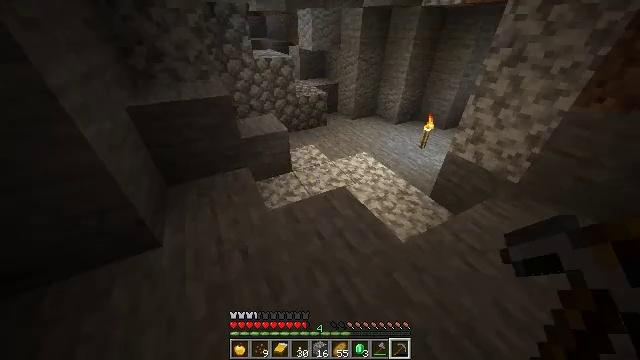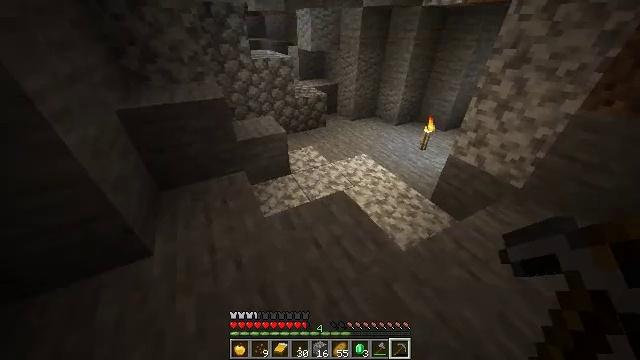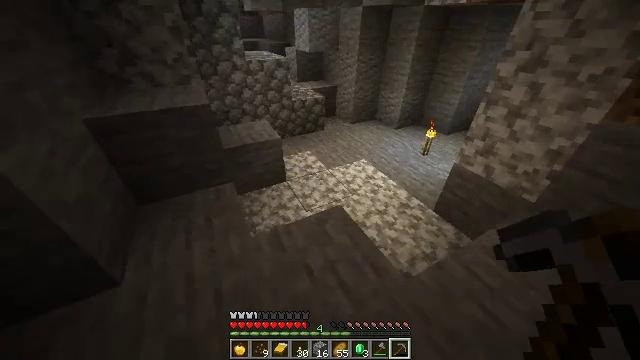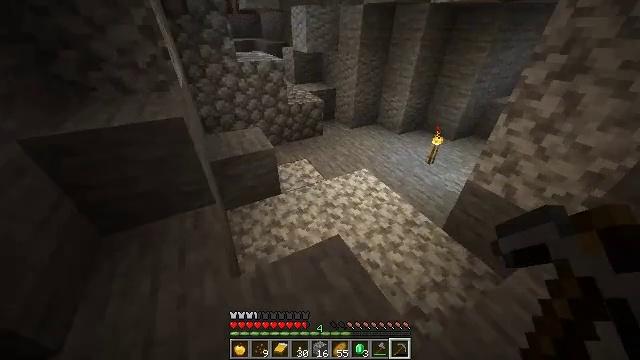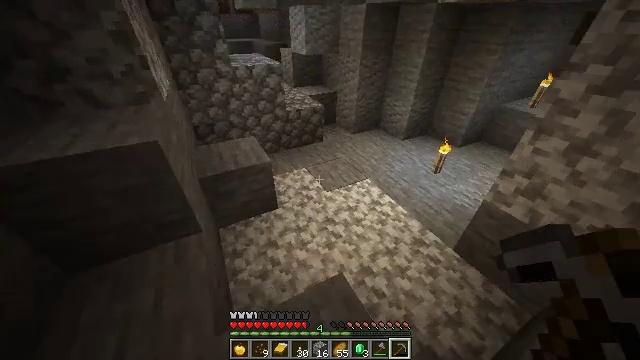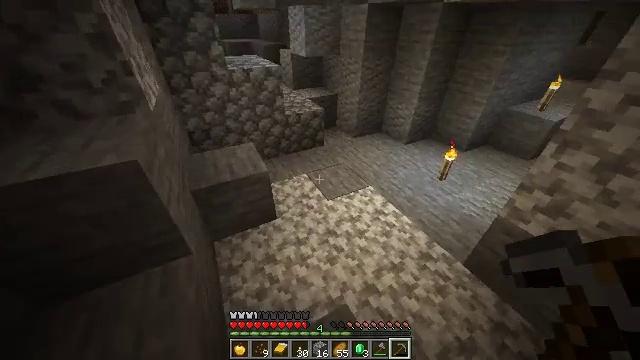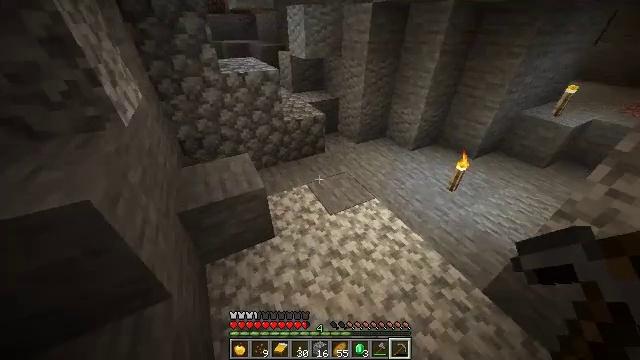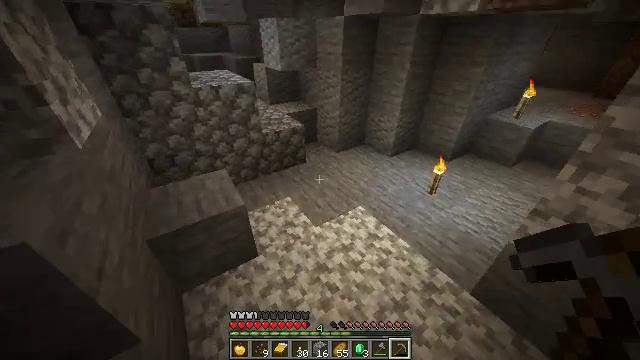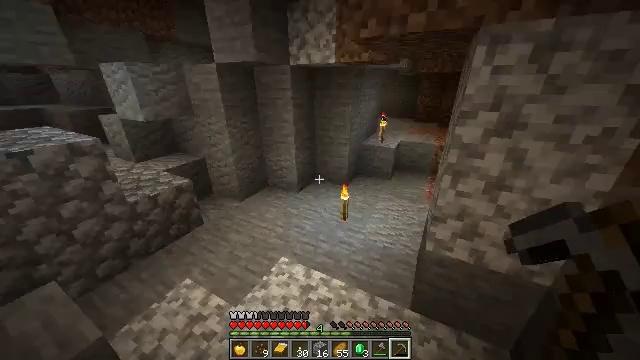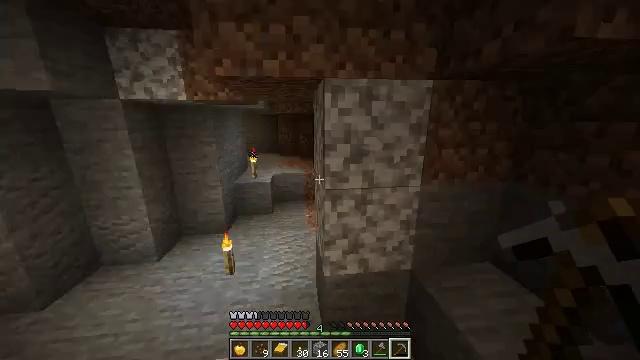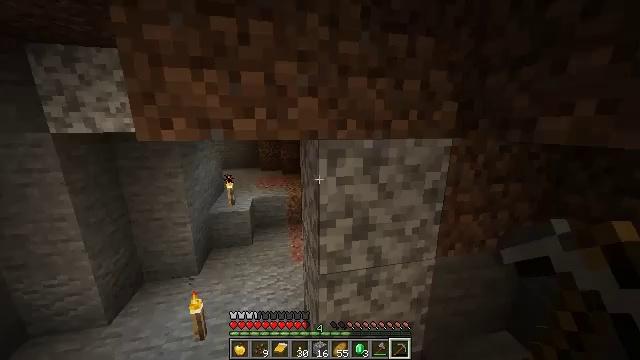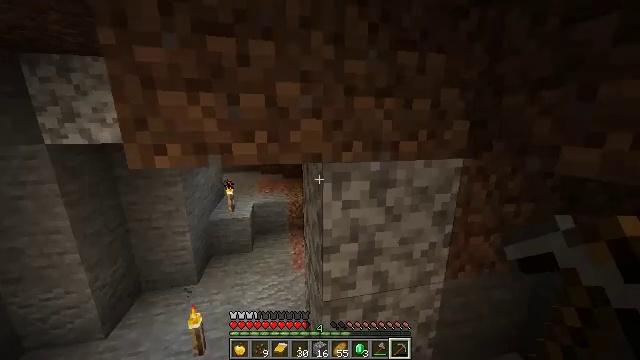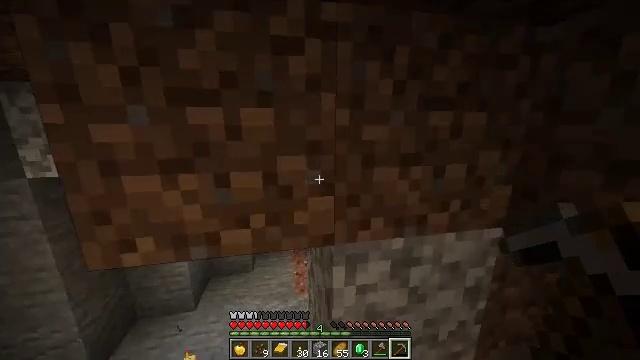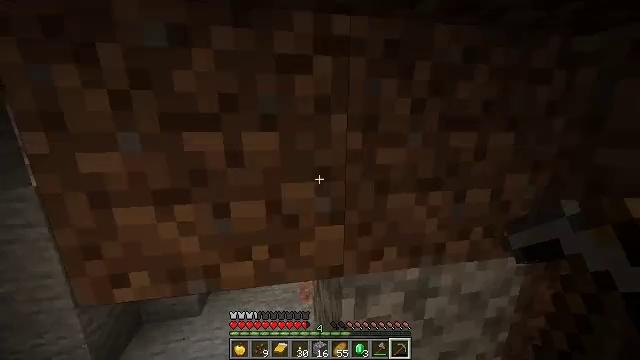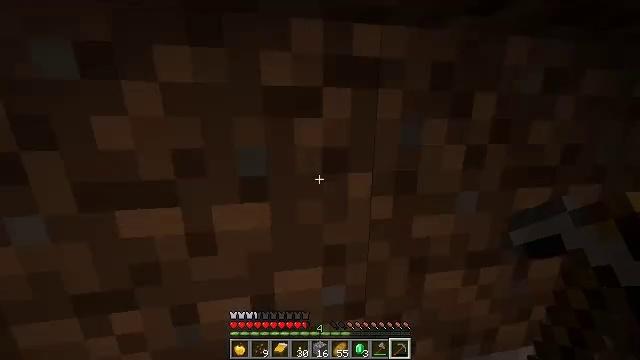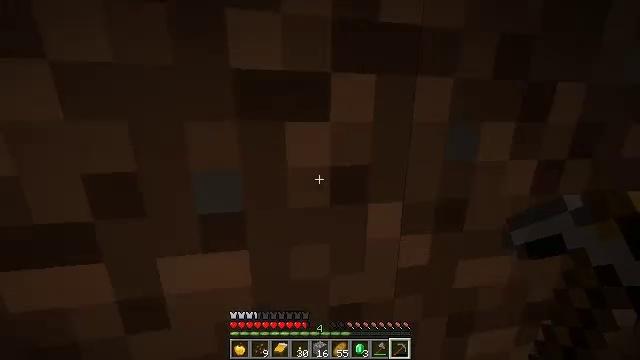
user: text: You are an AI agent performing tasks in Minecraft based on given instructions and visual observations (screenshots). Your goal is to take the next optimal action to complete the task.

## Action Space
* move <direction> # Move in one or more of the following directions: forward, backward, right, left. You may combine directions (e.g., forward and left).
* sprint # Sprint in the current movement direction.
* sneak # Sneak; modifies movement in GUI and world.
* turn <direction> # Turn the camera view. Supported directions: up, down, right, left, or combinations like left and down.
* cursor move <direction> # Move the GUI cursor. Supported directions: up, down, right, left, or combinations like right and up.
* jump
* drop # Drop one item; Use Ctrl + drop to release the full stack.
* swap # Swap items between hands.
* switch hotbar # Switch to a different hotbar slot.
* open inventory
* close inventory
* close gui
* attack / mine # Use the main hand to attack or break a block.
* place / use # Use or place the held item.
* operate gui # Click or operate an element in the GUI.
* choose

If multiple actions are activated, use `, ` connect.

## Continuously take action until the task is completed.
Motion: motion action
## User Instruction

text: Reclaim the grass path segment.
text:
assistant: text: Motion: move forward
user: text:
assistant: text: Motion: move forward
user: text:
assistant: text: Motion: move forward
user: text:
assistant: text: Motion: move forward
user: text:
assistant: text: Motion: move forward
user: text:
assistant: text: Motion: move forward
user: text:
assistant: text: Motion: move forward, turn right and up
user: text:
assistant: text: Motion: move forward, turn right and up
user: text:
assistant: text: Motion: move forward, turn right and up
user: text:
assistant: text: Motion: move forward, turn right and up, jump
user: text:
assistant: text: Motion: move forward, jump
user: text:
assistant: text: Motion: move forward, jump
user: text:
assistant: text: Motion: move forward, turn left, jump
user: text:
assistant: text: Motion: move forward
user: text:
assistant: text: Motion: move forward
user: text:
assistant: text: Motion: move forward
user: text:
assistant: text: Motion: move forward
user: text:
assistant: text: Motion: move forward and move left
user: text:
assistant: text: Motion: move forward and move left
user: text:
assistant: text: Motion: move forward and move left
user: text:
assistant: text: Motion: move forward and move left
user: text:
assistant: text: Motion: move forward and move left, turn up
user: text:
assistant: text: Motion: move forward, turn up
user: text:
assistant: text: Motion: move forward
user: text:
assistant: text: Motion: move forward
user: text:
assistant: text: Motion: move forward, sprint
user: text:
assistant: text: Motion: move forward, sprint
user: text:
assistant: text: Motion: move forward, sprint
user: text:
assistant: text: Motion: move forward and move left, sprint
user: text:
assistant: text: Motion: move forward and move left